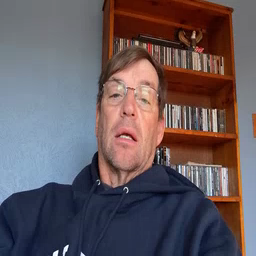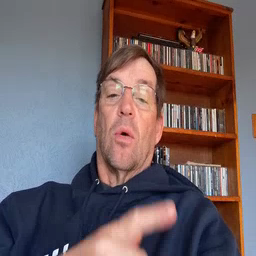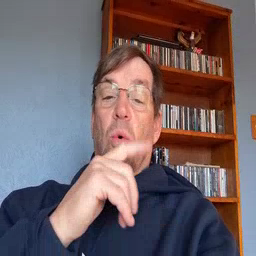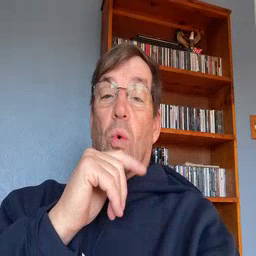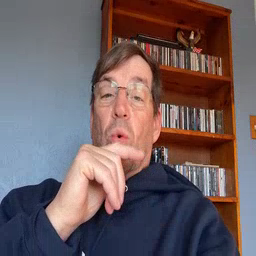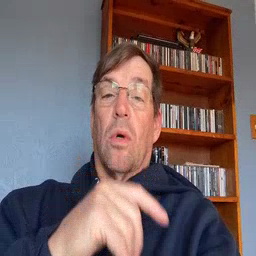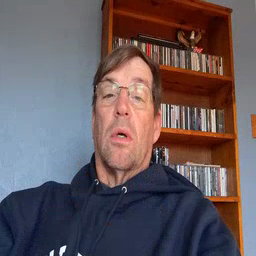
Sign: who